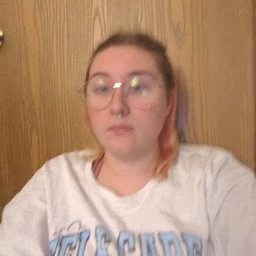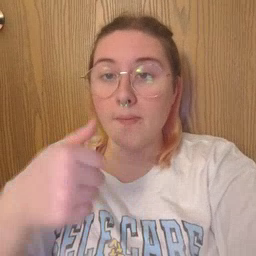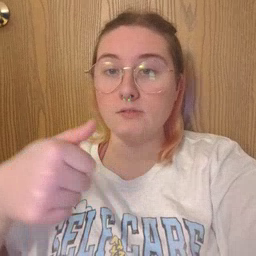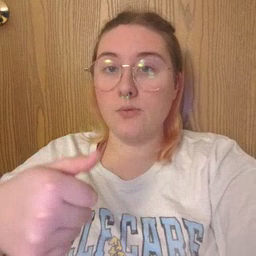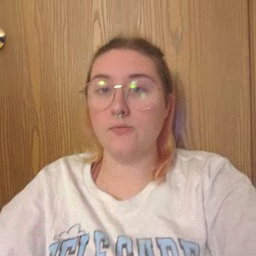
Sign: puzzle